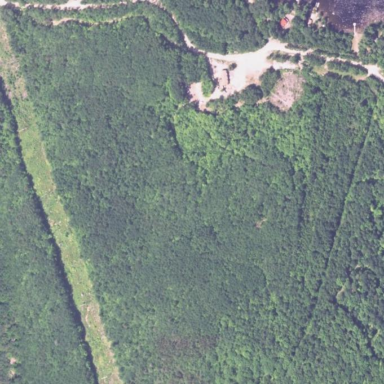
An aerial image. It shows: Deciduous broadleaved forest.